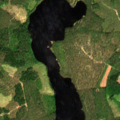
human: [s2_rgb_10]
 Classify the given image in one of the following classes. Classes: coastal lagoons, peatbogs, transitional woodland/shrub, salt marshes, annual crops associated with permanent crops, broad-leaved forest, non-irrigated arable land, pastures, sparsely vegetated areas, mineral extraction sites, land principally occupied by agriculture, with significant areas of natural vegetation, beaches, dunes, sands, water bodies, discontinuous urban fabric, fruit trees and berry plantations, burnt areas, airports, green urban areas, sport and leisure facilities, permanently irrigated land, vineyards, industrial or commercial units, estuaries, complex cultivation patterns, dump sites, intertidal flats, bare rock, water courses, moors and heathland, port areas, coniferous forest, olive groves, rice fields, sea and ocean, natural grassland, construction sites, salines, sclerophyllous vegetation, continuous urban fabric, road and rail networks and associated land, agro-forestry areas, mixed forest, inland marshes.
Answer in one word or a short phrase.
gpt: coniferous forest, mixed forest, water bodies